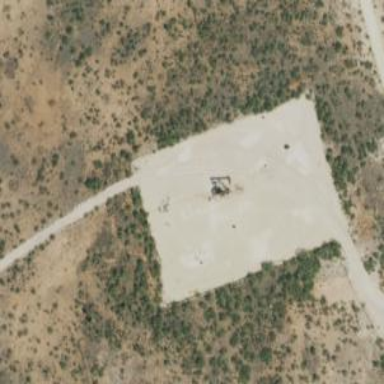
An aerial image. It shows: Petroleum well.